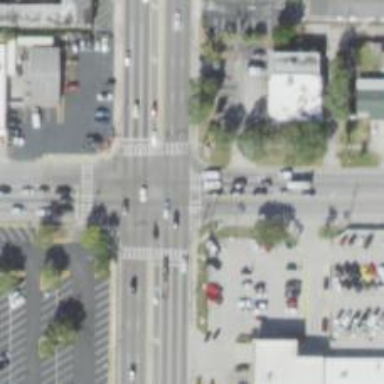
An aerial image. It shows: Marked road crossing.